Question: this is my code :
'''
<div id="test" style="width:200px;height:100px;background:red" class="tabs change_font_size">
<div>
<a class="delete" style="float:right;font-size:20px;text-decoration:underline;cursor:pointer;">delete</a>
<form action="/" style="background:blue">
<input type="text" name="text"/>
<input type="submit" value="submit"/>
</form>
</div>
</div>
$('#test').draggable()
'''
you can run this code in this <URL>

i can drag the red div, but i can't drag the blue form ,
what can i do ?
thanks
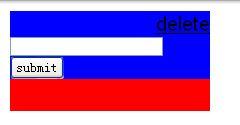
Answer: set the form height and width to 0 :
'''
<form action="/" style="background:blue,width:0;height:0;">
<input type="text" name="text"/>
<input type="submit" value="submit"/>
</form>
'''